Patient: sex M, age 43
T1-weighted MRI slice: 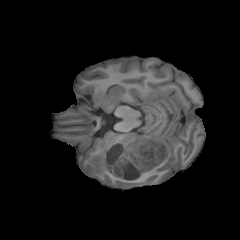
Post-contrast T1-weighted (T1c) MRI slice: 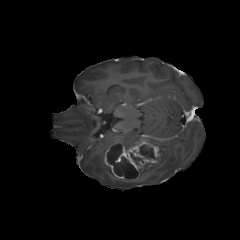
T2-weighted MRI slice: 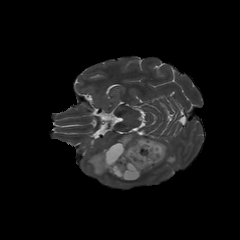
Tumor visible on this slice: yes
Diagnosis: Glioblastoma, IDH-wildtype
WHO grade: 4